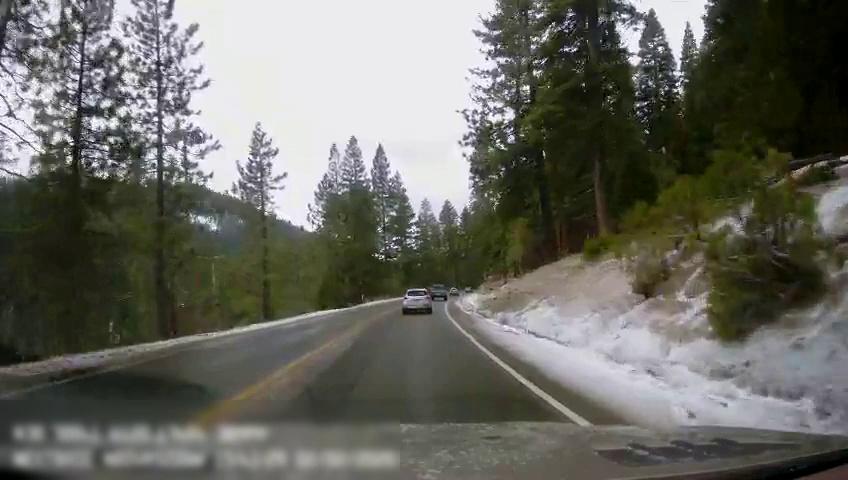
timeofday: Day
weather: Cloudy
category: Drivable Space
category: Vehicles | Truck
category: Vehicles | Car
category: Lanes | Current Lane
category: Lanes | Current Lane
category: Lanes | Opposite Lane
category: Lanes | Opposite Lane